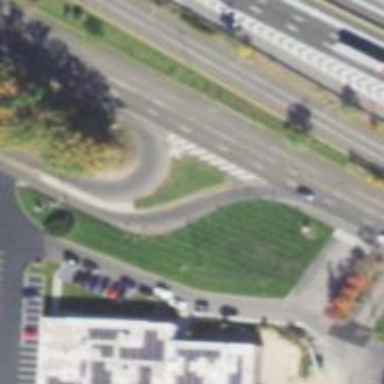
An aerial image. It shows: Secondary link road with asphalt surface.